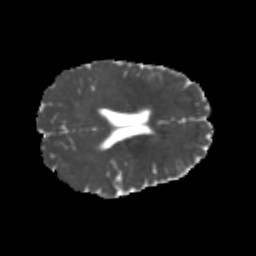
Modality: MD
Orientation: axial
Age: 24
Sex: female
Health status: healthy
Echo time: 0.074 s